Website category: jobs
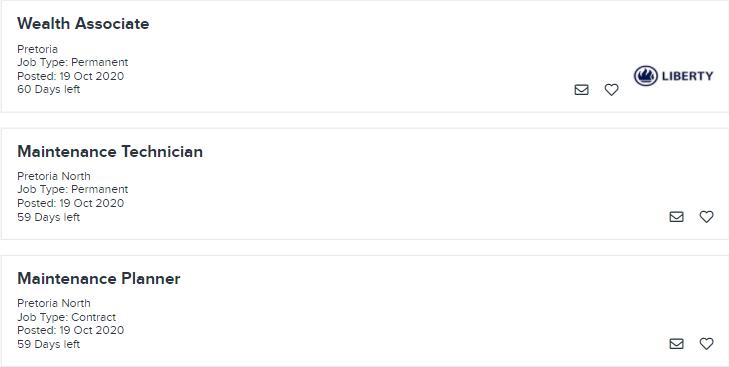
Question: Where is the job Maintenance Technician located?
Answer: Pretoria North

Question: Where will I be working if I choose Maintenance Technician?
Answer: Pretoria North

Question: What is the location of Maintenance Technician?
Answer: Pretoria North

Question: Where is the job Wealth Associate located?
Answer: Pretoria

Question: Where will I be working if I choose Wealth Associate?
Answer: Pretoria

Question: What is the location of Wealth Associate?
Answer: Pretoria

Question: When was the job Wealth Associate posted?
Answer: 19 Oct 2020

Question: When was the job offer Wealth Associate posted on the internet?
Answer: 19 Oct 2020

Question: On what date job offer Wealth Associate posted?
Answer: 19 Oct 2020

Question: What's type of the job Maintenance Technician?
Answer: Job Type: Permanent

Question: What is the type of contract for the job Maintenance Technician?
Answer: Job Type: Permanent

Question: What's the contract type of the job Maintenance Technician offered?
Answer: Job Type: Permanent

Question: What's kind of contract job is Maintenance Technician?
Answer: Job Type: Permanent

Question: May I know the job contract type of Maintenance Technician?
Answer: Job Type: Permanent

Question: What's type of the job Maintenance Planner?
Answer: Job Type: Contract

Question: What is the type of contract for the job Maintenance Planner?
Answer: Job Type: Contract

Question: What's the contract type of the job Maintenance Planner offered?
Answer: Job Type: Contract

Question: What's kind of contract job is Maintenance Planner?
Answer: Job Type: Contract

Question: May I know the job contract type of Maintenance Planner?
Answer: Job Type: Contract

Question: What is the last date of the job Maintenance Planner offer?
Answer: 59 Days left

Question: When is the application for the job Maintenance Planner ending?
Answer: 59 Days left

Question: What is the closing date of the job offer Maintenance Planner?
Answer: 59 Days left

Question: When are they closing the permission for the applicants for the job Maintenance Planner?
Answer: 59 Days left

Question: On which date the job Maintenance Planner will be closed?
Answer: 59 Days left

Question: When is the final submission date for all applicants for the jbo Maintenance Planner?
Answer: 59 Days left

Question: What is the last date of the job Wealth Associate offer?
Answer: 60 Days left

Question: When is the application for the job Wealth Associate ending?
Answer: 60 Days left

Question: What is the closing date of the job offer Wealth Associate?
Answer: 60 Days left

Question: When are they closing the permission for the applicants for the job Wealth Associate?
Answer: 60 Days left

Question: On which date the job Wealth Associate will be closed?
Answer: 60 Days left

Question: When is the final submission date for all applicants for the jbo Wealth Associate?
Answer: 60 Days left

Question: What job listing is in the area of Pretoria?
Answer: Wealth Associate

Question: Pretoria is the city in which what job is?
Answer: Wealth Associate

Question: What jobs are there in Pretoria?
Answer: Wealth Associate

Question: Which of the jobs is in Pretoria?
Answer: Wealth Associate

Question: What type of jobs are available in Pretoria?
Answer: Wealth Associate

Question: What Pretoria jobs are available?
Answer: Wealth Associate